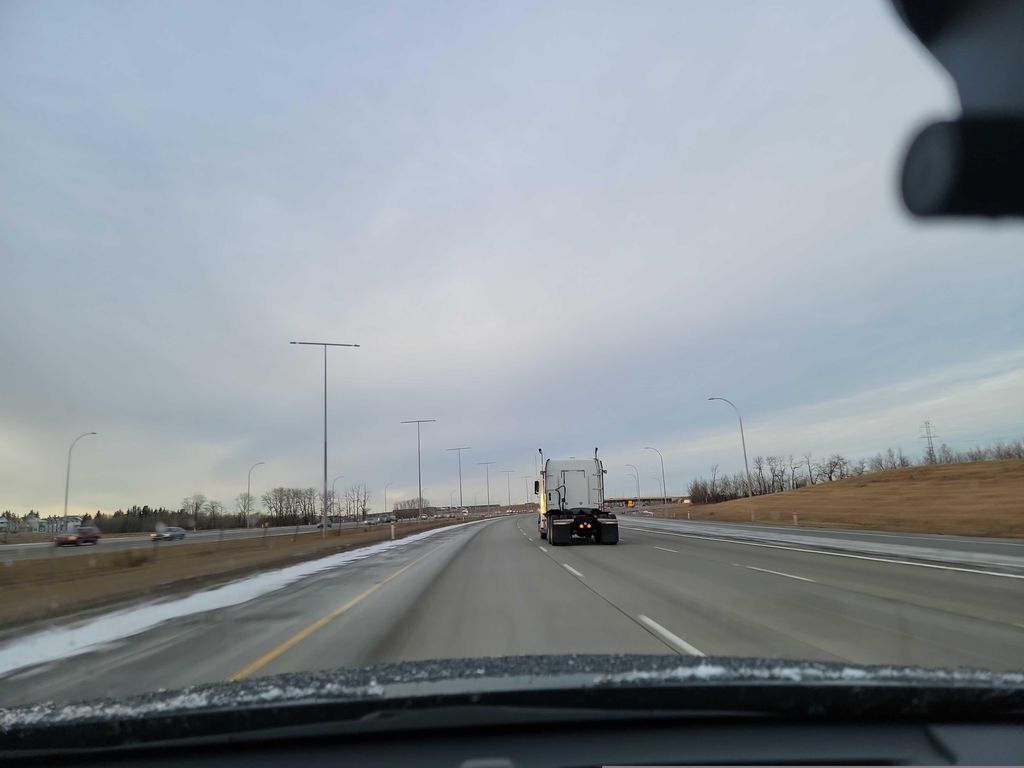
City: edmonton